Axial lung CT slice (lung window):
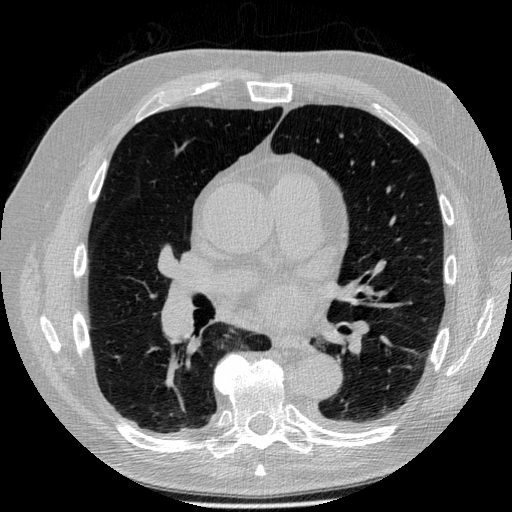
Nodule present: no